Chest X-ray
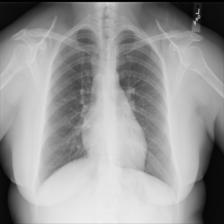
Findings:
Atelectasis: negative
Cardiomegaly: negative
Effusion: negative
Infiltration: negative
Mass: negative
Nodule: negative
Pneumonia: negative
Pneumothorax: negative
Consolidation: negative
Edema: negative
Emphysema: negative
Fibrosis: negative
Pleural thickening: negative
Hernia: negative